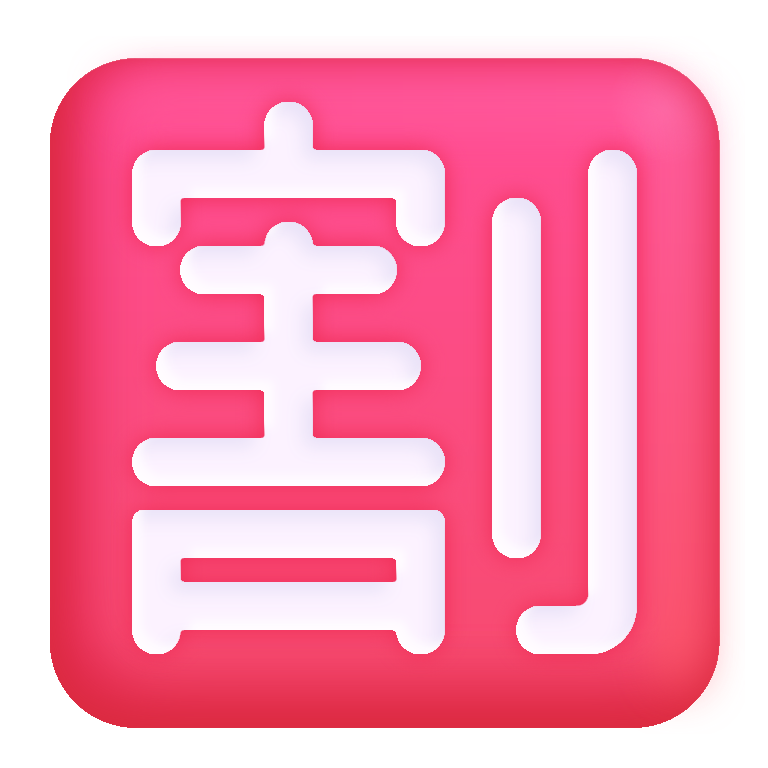
japanese discount button color